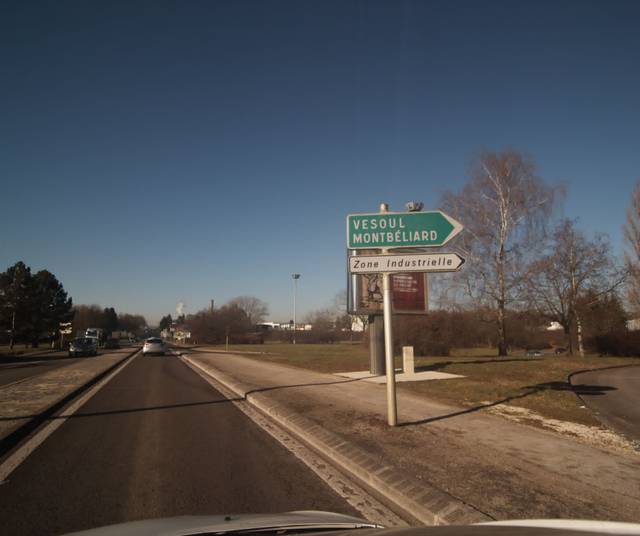
Region: France
Coordinates: 47.227, 5.981